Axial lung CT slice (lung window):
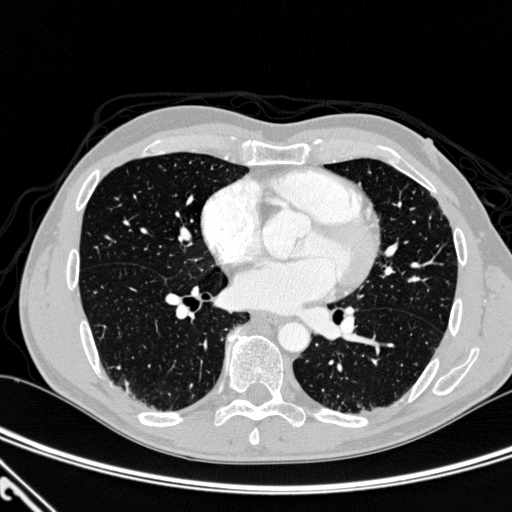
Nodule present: no